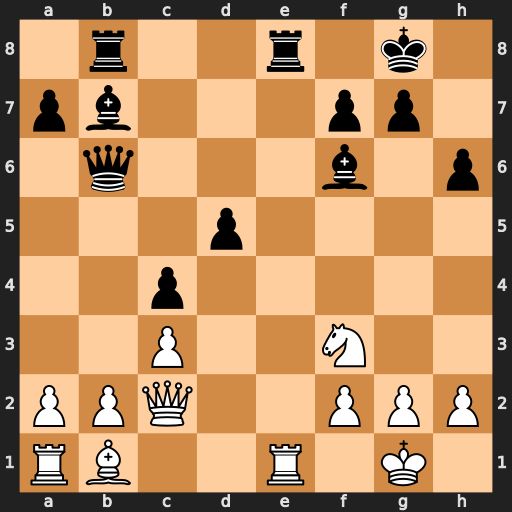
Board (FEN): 1r2r1k1/pb3pp1/1q3b1p/3p4/2p5/2P2N2/PPQ2PPP/RB2R1K1
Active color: w
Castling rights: -
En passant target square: -
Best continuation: Qh7+ Kf8 Qh8#